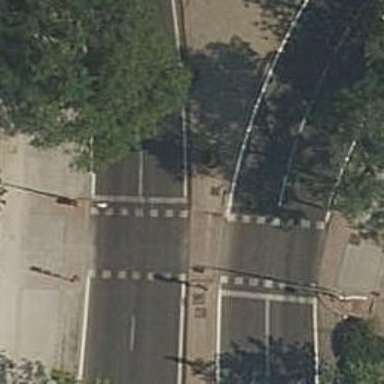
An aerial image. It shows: Crossing with traffic signals.